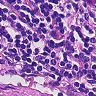
Metastatic tissue present: no